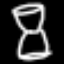
Label: hourglass